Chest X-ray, PA view. Patient: 52 years old, sex F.
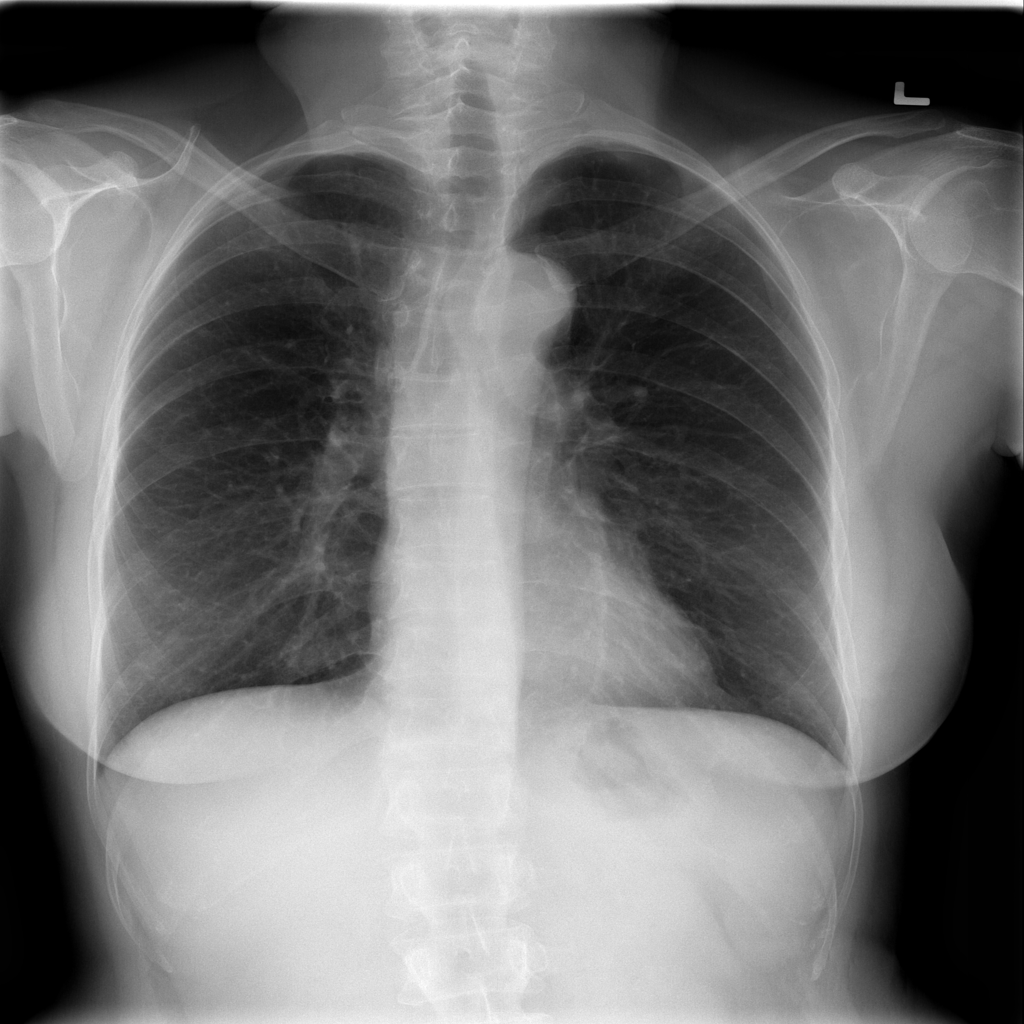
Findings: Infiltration